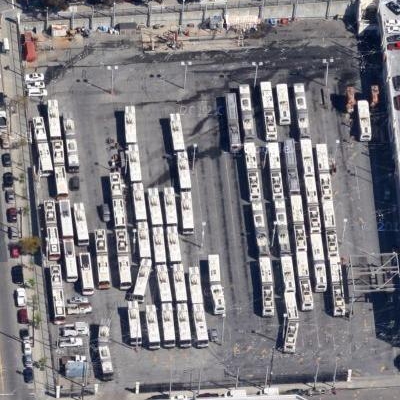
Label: gParking